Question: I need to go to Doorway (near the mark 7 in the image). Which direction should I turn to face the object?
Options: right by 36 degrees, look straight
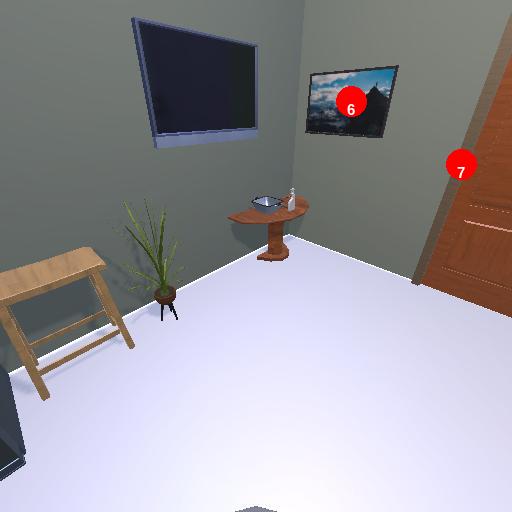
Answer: right by 36 degrees